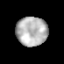
Tissue: prostate
Cell type: T cells
Senescence score: 0.3446
Nuclear area (px): 892
Mean DAPI intensity: 179.26